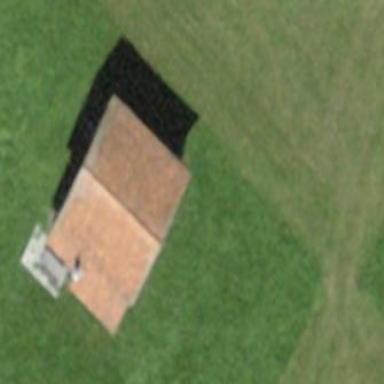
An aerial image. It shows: Shed.